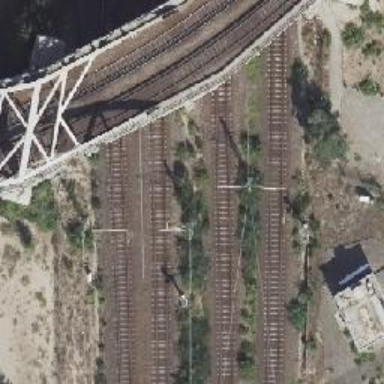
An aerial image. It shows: Catenary mast for power lines.